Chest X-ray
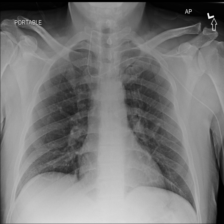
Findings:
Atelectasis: negative
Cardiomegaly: negative
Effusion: negative
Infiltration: negative
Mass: negative
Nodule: negative
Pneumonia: negative
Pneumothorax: negative
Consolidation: negative
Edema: negative
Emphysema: negative
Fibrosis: negative
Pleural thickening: negative
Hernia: negative